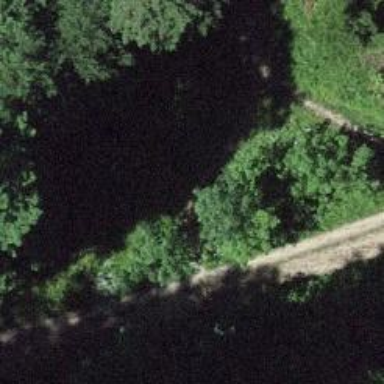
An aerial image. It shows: Gravel track of grade3 type.